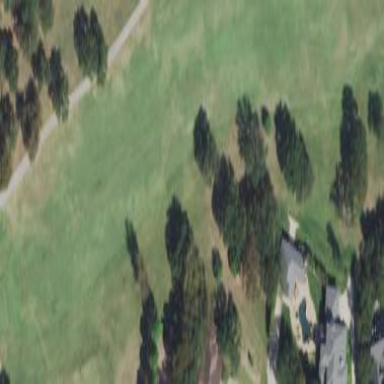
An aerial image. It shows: Golf fairway surrounded by grass.